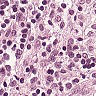
Metastatic tissue present: no